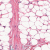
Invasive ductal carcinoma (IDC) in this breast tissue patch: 0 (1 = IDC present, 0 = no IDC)